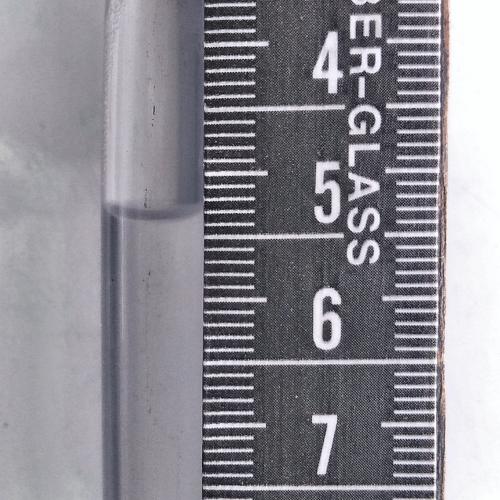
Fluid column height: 5.3 cm